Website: walmart
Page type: billing-address
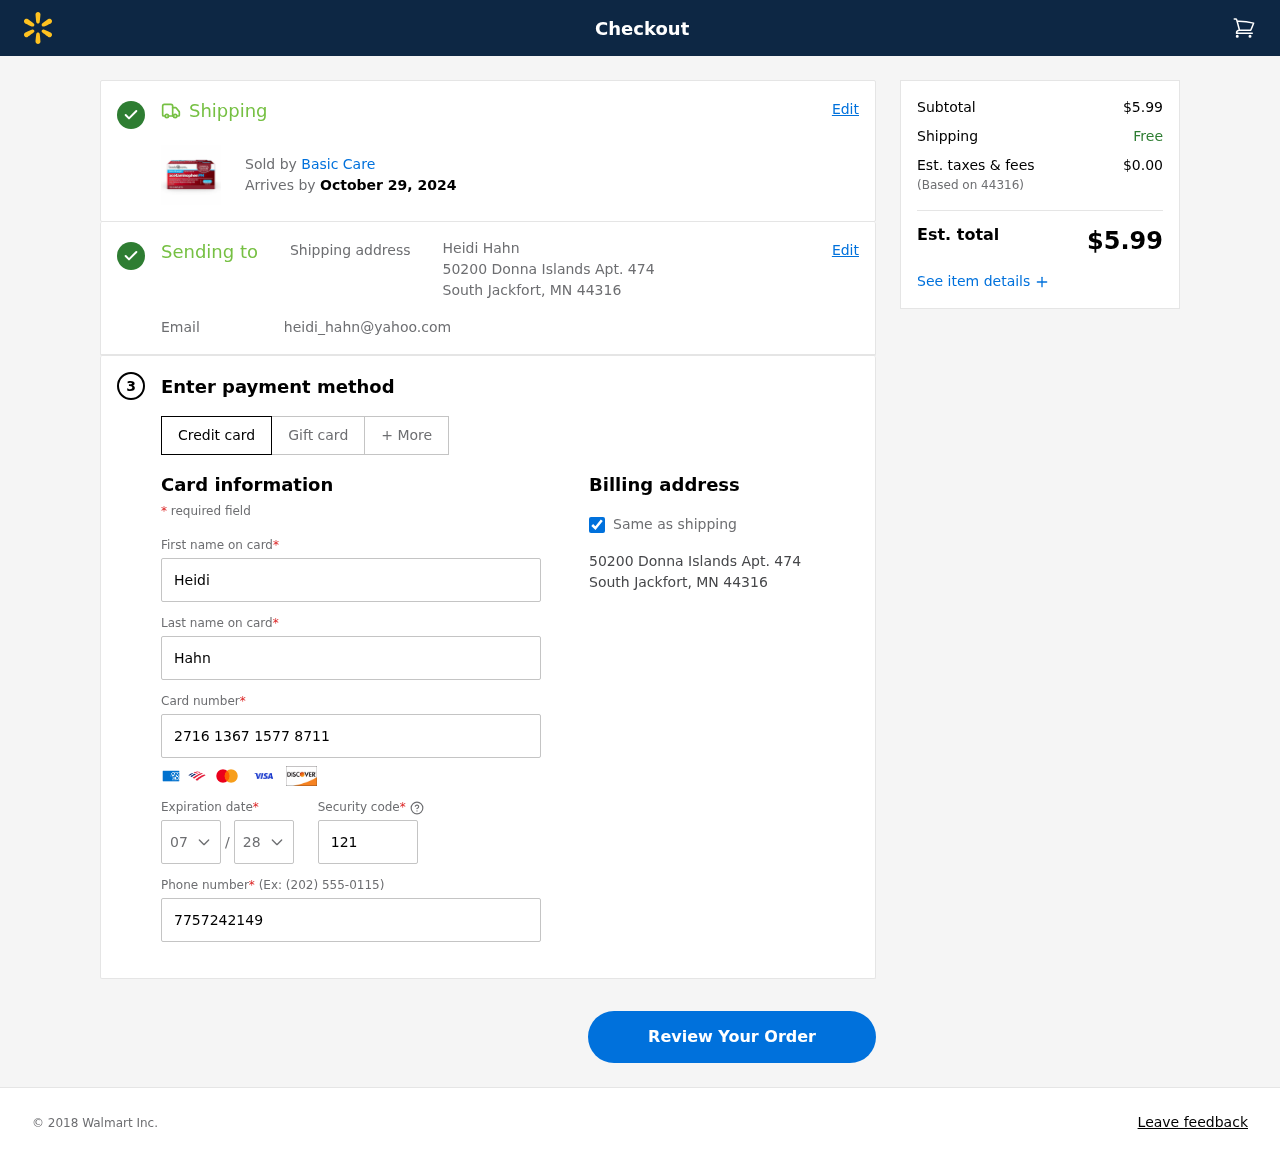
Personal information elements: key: PII_CARD_CVV
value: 121
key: PII_CARD_EXPIRY_MONTH
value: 07
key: PII_CARD_EXPIRY_YEAR
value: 28
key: PII_CARD_NUMBER
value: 2716 1367 1577 8711
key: PII_CITY_STATE_ZIP
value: South Jackfort, MN 44316
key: PII_EMAIL
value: heidi_hahn@yahoo.com
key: PII_FIRSTNAME
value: Heidi
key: PII_FULLNAME
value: Heidi Hahn
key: PII_LASTNAME
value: Hahn
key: PII_PHONE
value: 7757242149
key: PII_POSTCODE
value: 44316
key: PII_STREET
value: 50200 Donna Islands Apt. 474
Product elements: key: PRODUCT1_BRAND
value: Basic Care
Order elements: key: ORDER_DELIVERY_DATE
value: October 29, 2024
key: ORDER_SUBTOTAL
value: $5.99
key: ORDER_TAX
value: $0.00
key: ORDER_TOTAL
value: $5.99